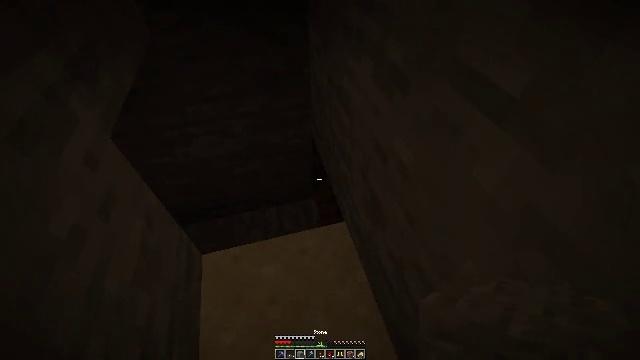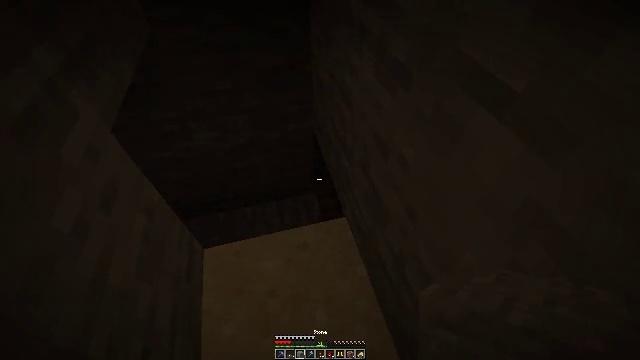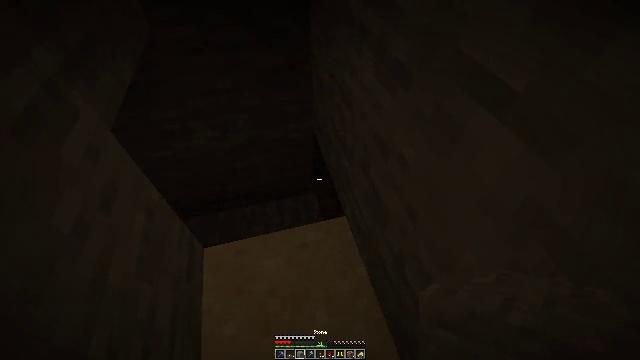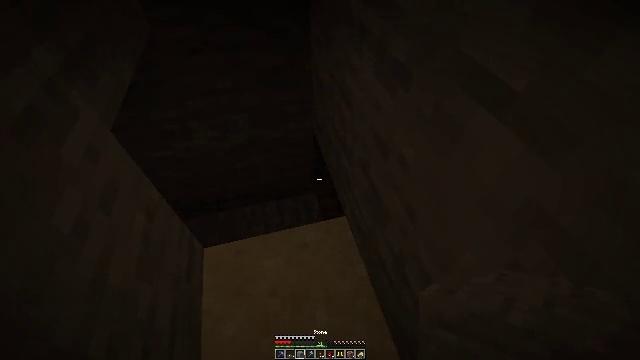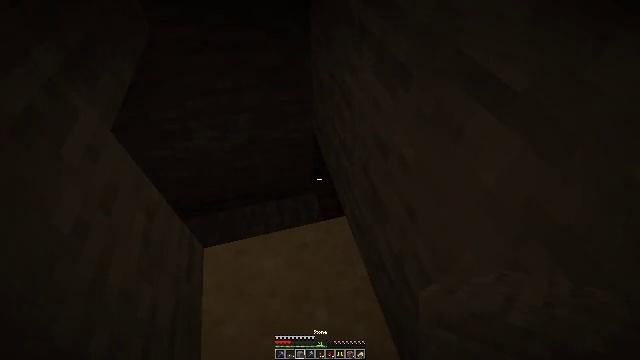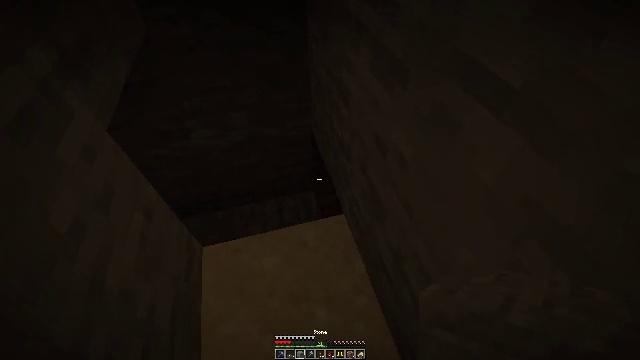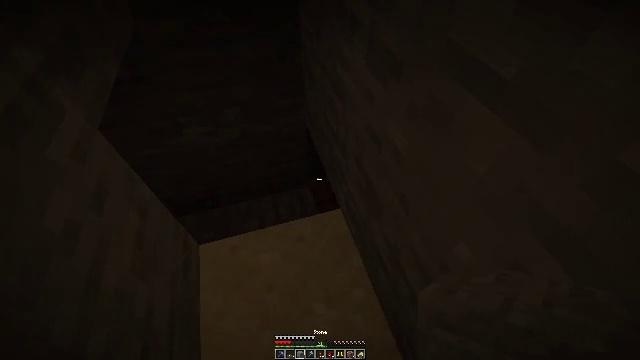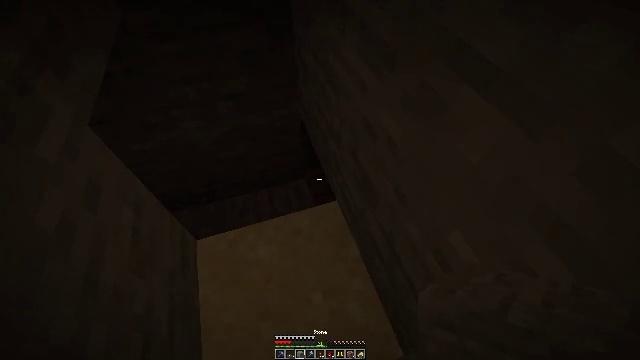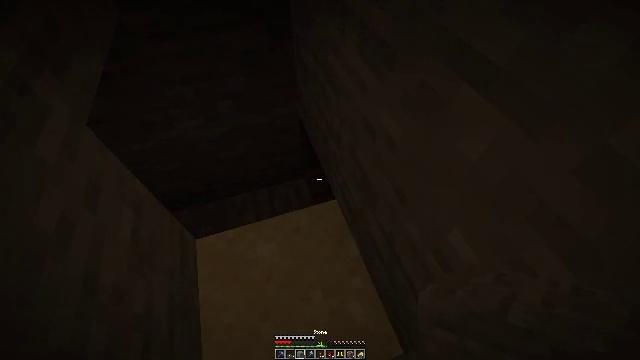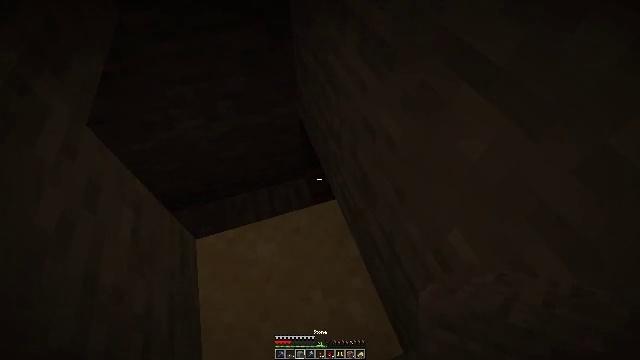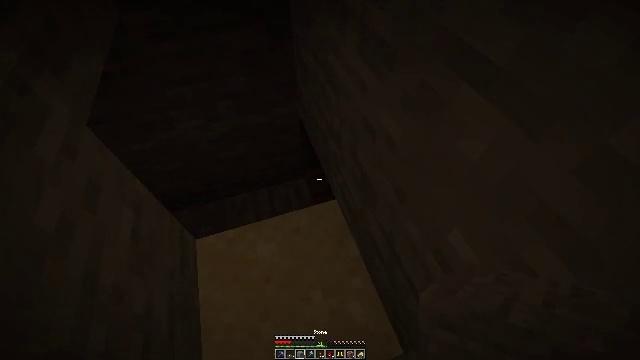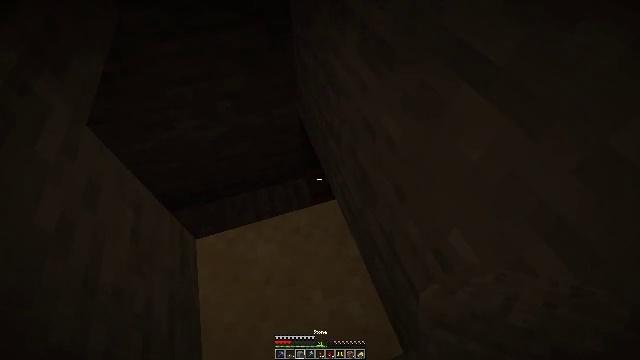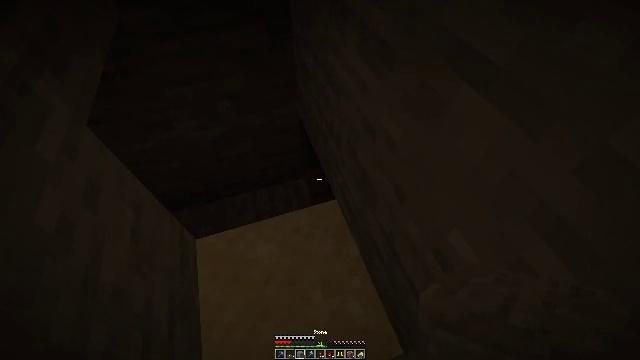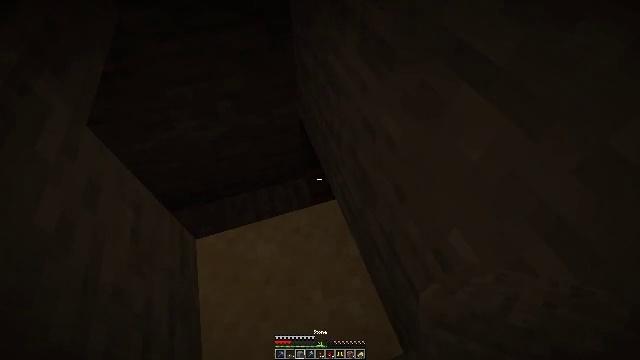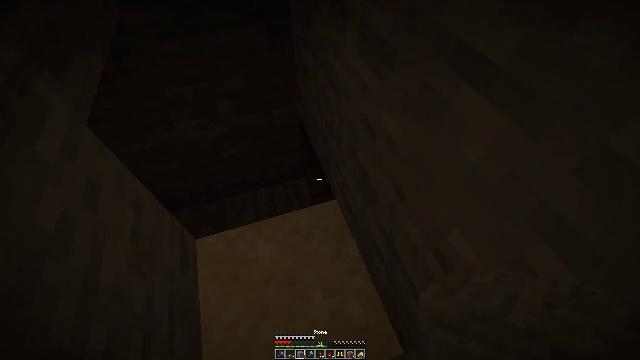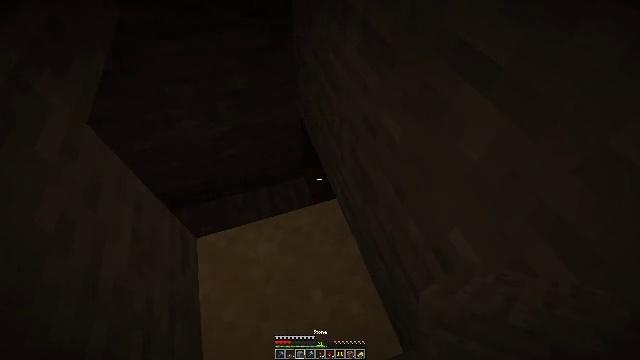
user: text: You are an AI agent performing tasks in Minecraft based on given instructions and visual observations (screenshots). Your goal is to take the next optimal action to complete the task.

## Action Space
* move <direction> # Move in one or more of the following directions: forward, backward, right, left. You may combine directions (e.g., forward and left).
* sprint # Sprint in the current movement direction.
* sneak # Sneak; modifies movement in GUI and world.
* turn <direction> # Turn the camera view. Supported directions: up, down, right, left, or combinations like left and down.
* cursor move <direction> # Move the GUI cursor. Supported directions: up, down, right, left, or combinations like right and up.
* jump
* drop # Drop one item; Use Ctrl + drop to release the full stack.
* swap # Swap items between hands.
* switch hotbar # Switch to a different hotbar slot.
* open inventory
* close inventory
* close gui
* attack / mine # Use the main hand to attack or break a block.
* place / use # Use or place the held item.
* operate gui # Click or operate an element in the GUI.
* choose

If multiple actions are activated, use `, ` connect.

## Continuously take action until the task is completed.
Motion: motion action
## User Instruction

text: Break the spruce trapdoor from a structure.
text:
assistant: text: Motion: turn down
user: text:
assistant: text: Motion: no_op
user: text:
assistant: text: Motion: no_op
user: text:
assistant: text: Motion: no_op
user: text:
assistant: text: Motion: no_op
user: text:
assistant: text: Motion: turn right and down
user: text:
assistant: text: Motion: turn right and down
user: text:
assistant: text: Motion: no_op
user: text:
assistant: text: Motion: no_op
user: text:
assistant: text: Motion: no_op
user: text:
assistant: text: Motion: no_op
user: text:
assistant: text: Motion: no_op
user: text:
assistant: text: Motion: no_op
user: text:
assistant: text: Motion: no_op
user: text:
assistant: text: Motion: no_op
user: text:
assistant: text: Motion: no_op
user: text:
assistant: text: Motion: switch to hotbar 1
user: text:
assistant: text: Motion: switch to hotbar 1
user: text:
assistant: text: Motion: switch to hotbar 1
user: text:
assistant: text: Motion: no_op
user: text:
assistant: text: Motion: no_op
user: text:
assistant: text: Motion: attack / mine
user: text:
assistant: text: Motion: attack / mine
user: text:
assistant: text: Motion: attack / mine
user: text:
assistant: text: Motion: attack / mine
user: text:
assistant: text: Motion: attack / mine
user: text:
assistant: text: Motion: attack / mine
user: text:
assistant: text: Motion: attack / mine
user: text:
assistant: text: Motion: attack / mine
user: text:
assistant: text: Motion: attack / mine